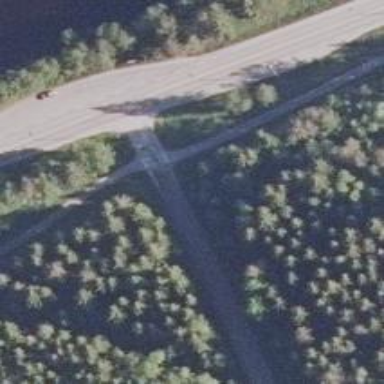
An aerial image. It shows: Uncontrolled road crossing.